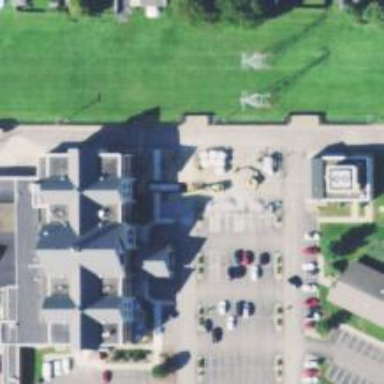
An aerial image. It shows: Parking space.